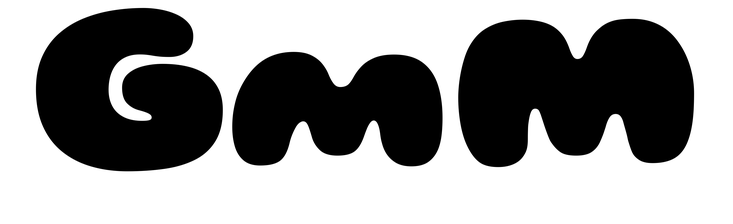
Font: Gluten_Black